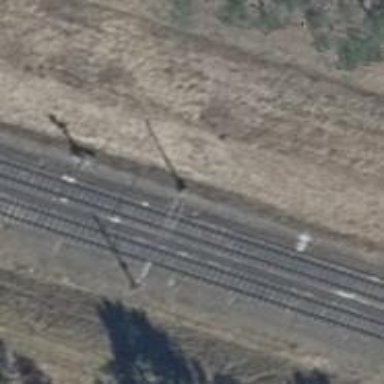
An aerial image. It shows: Railway milestone with catenary mast.